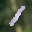
Label: 1